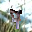
Label: 7